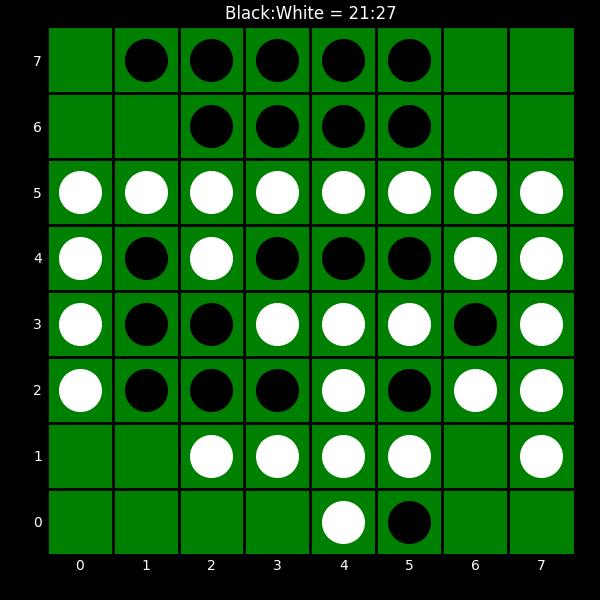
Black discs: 21
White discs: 27